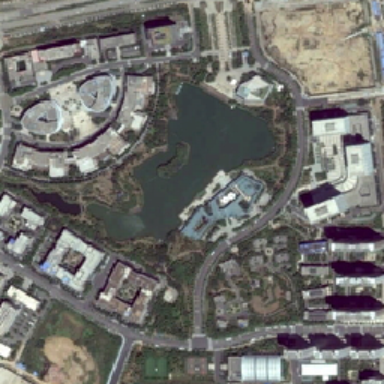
At the corner of the cross the resort is built around the lake .